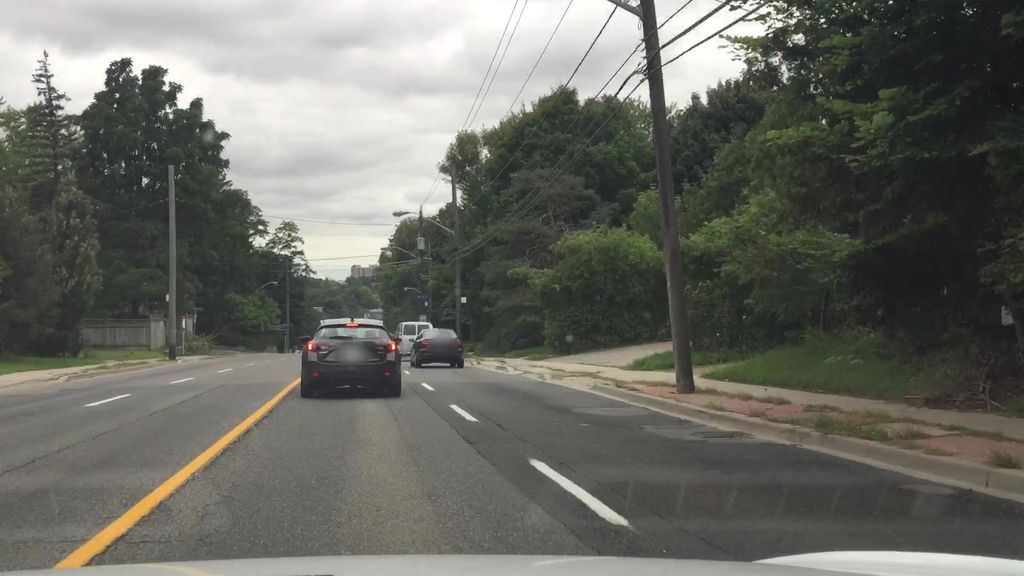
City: toronto